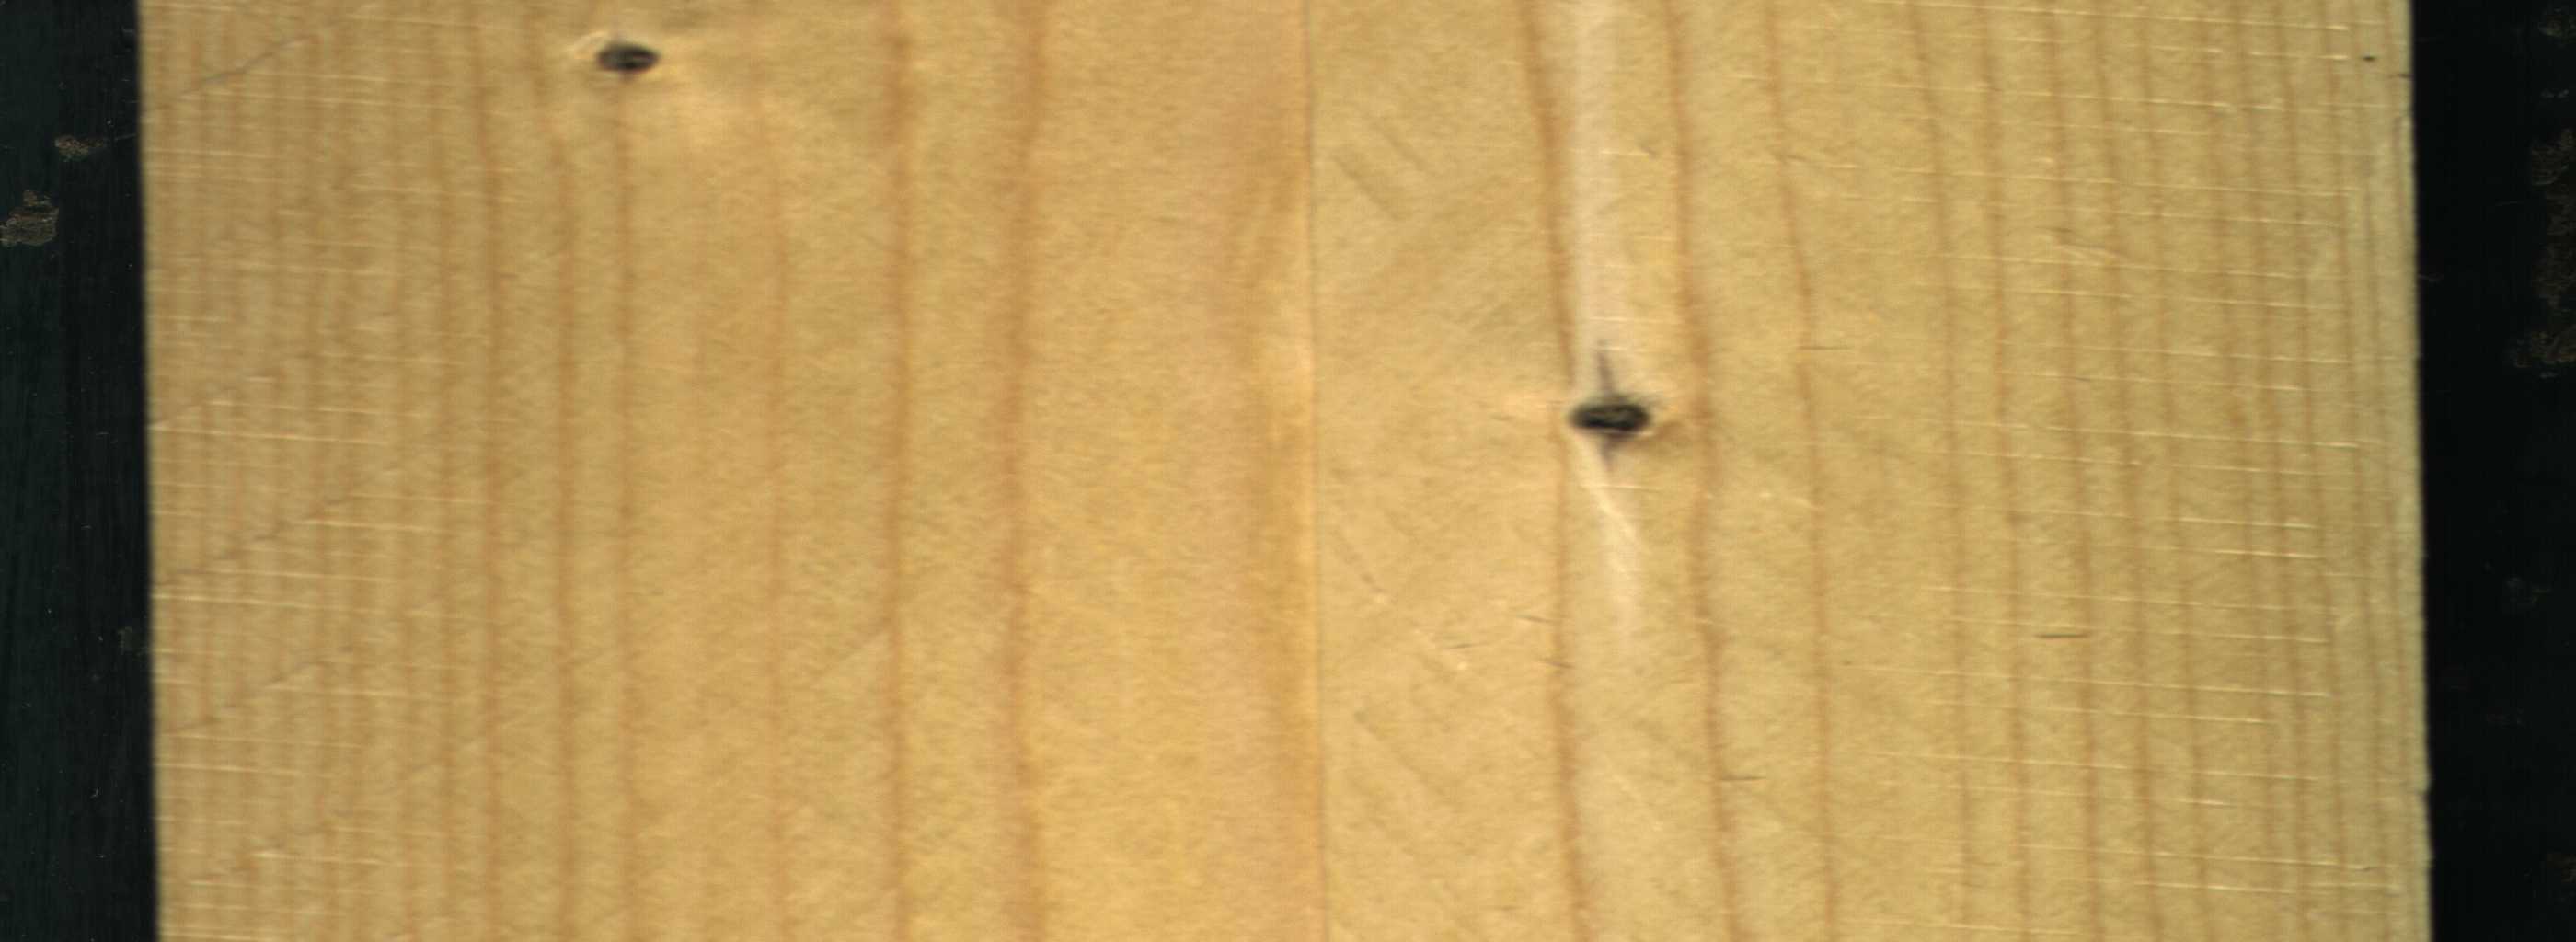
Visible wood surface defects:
Dead_Knot
Dead_Knot